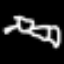
Label: frog